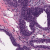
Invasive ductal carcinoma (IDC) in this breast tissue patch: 0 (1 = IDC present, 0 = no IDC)